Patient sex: M
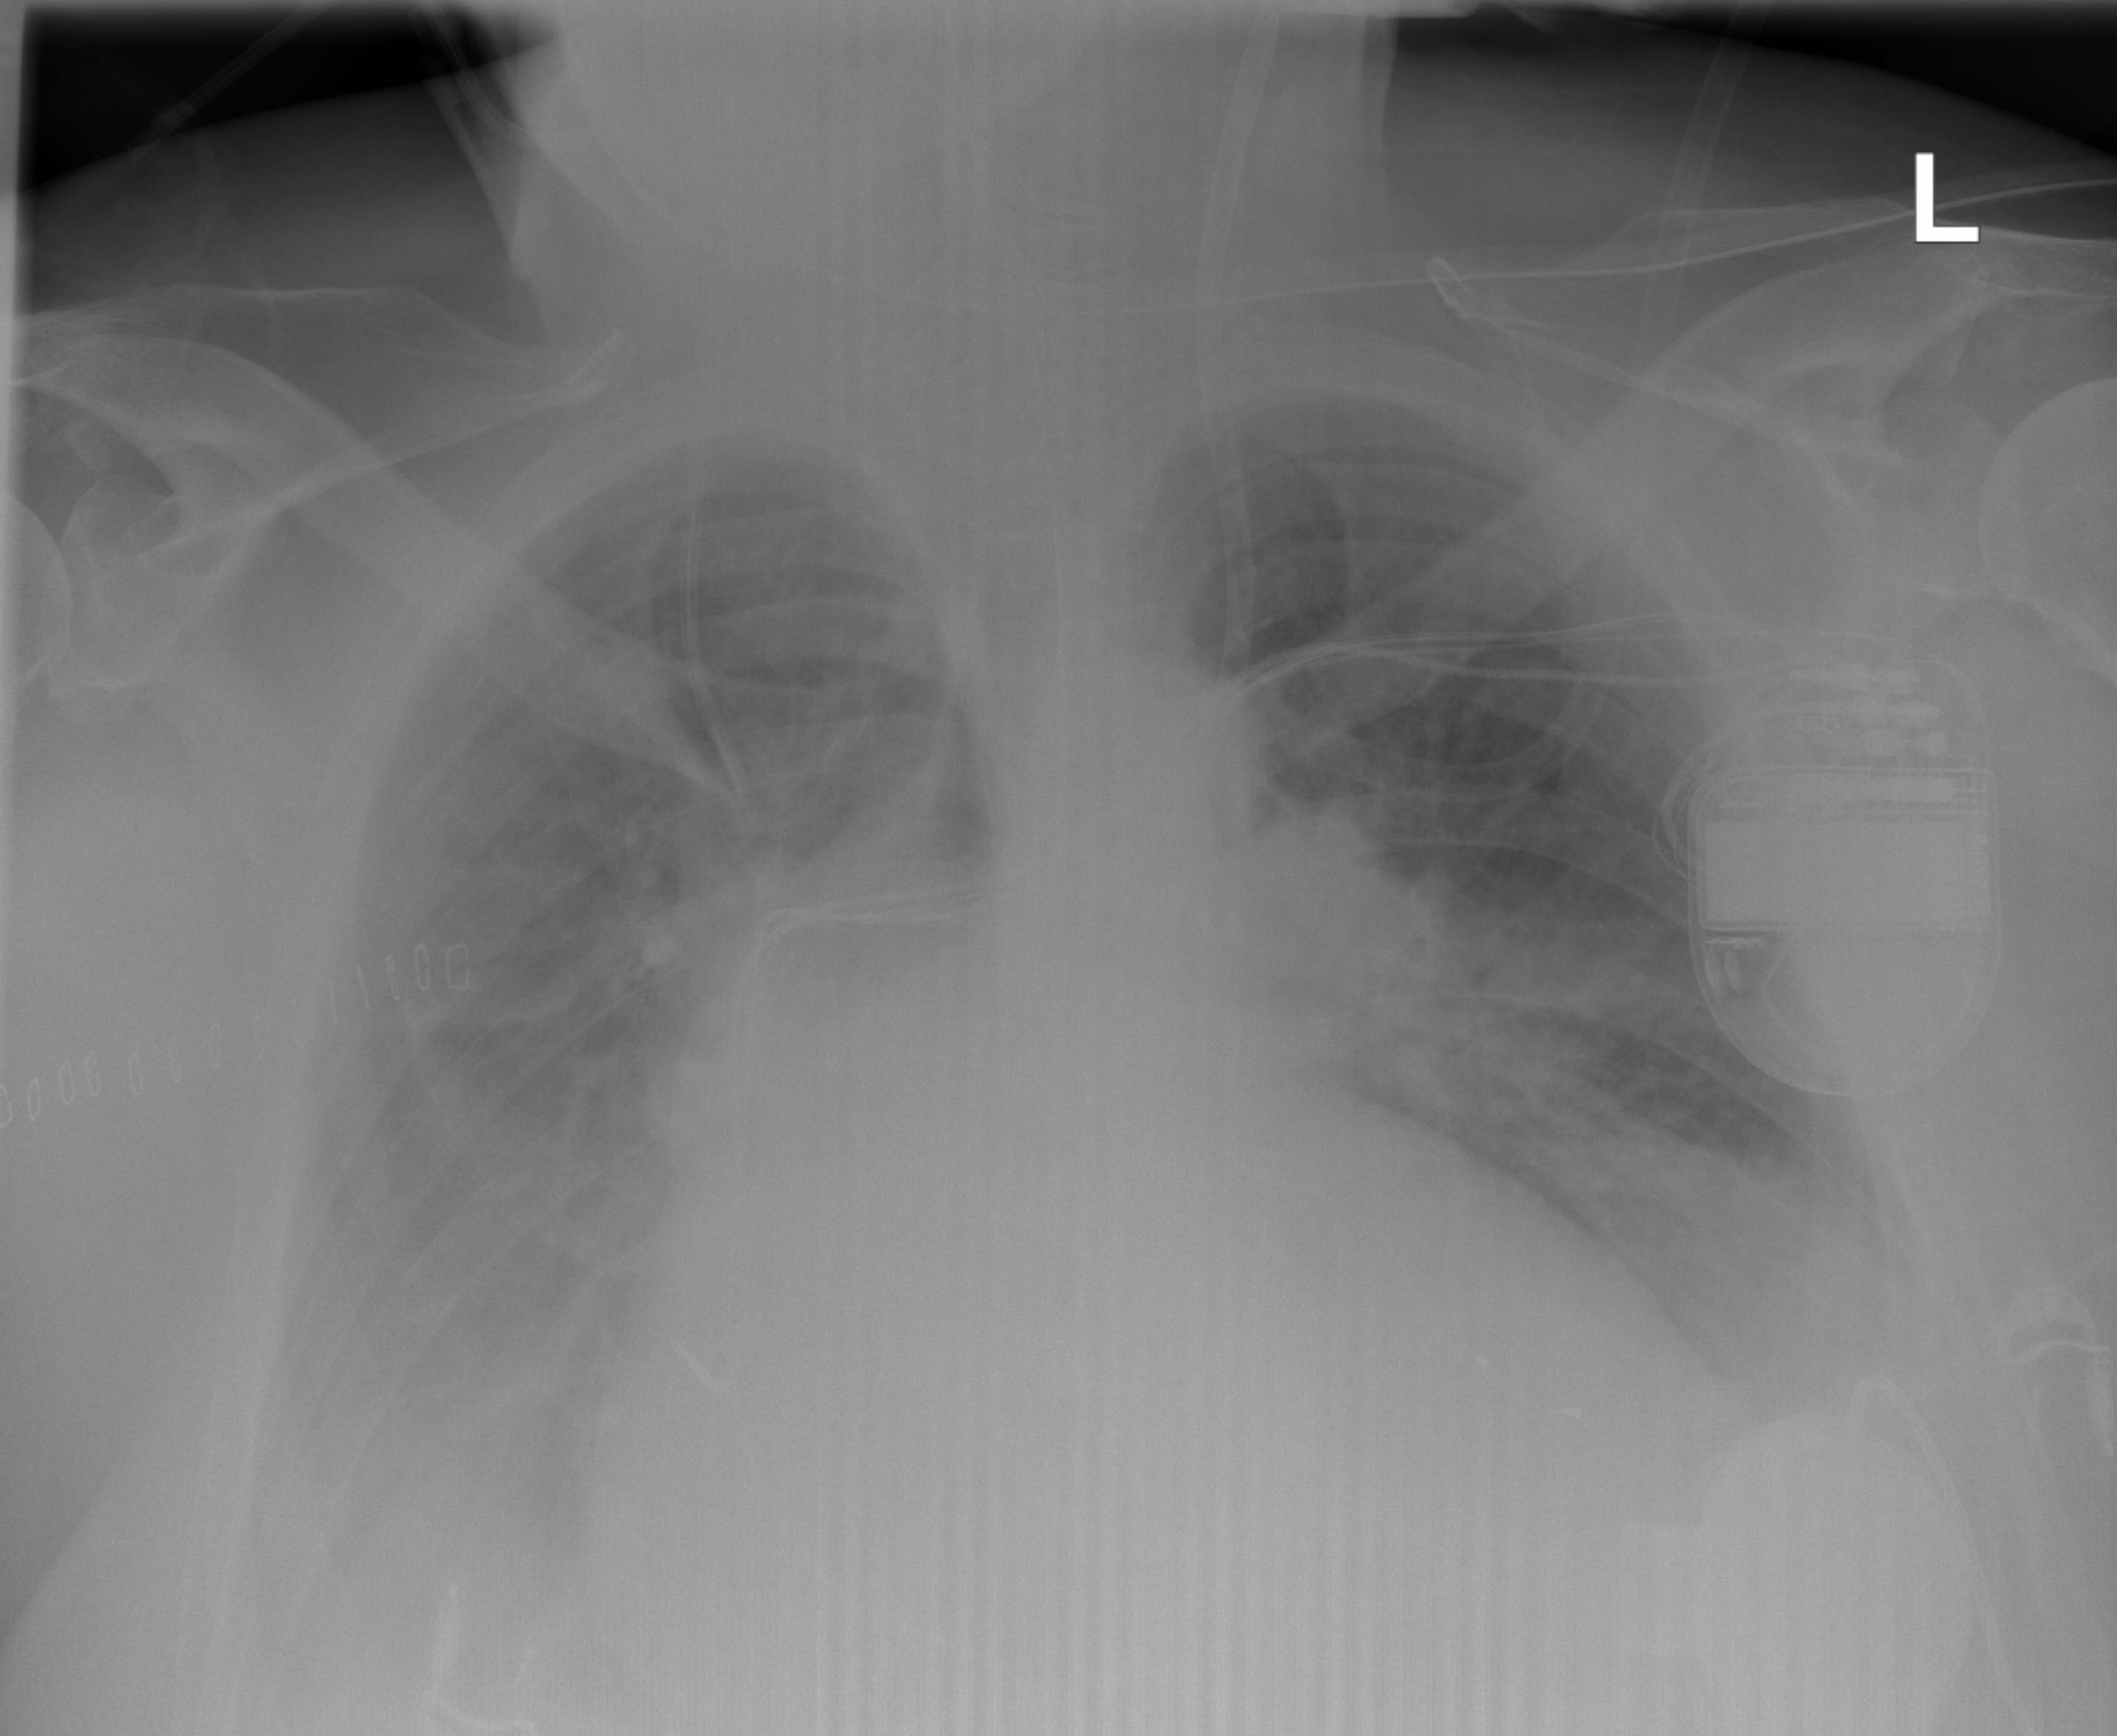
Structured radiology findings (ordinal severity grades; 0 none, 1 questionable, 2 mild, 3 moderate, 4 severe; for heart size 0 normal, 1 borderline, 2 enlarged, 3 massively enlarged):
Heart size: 2
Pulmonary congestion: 3
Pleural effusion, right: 2
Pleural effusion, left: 2
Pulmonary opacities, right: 0
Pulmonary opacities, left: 0
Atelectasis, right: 2
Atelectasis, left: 2